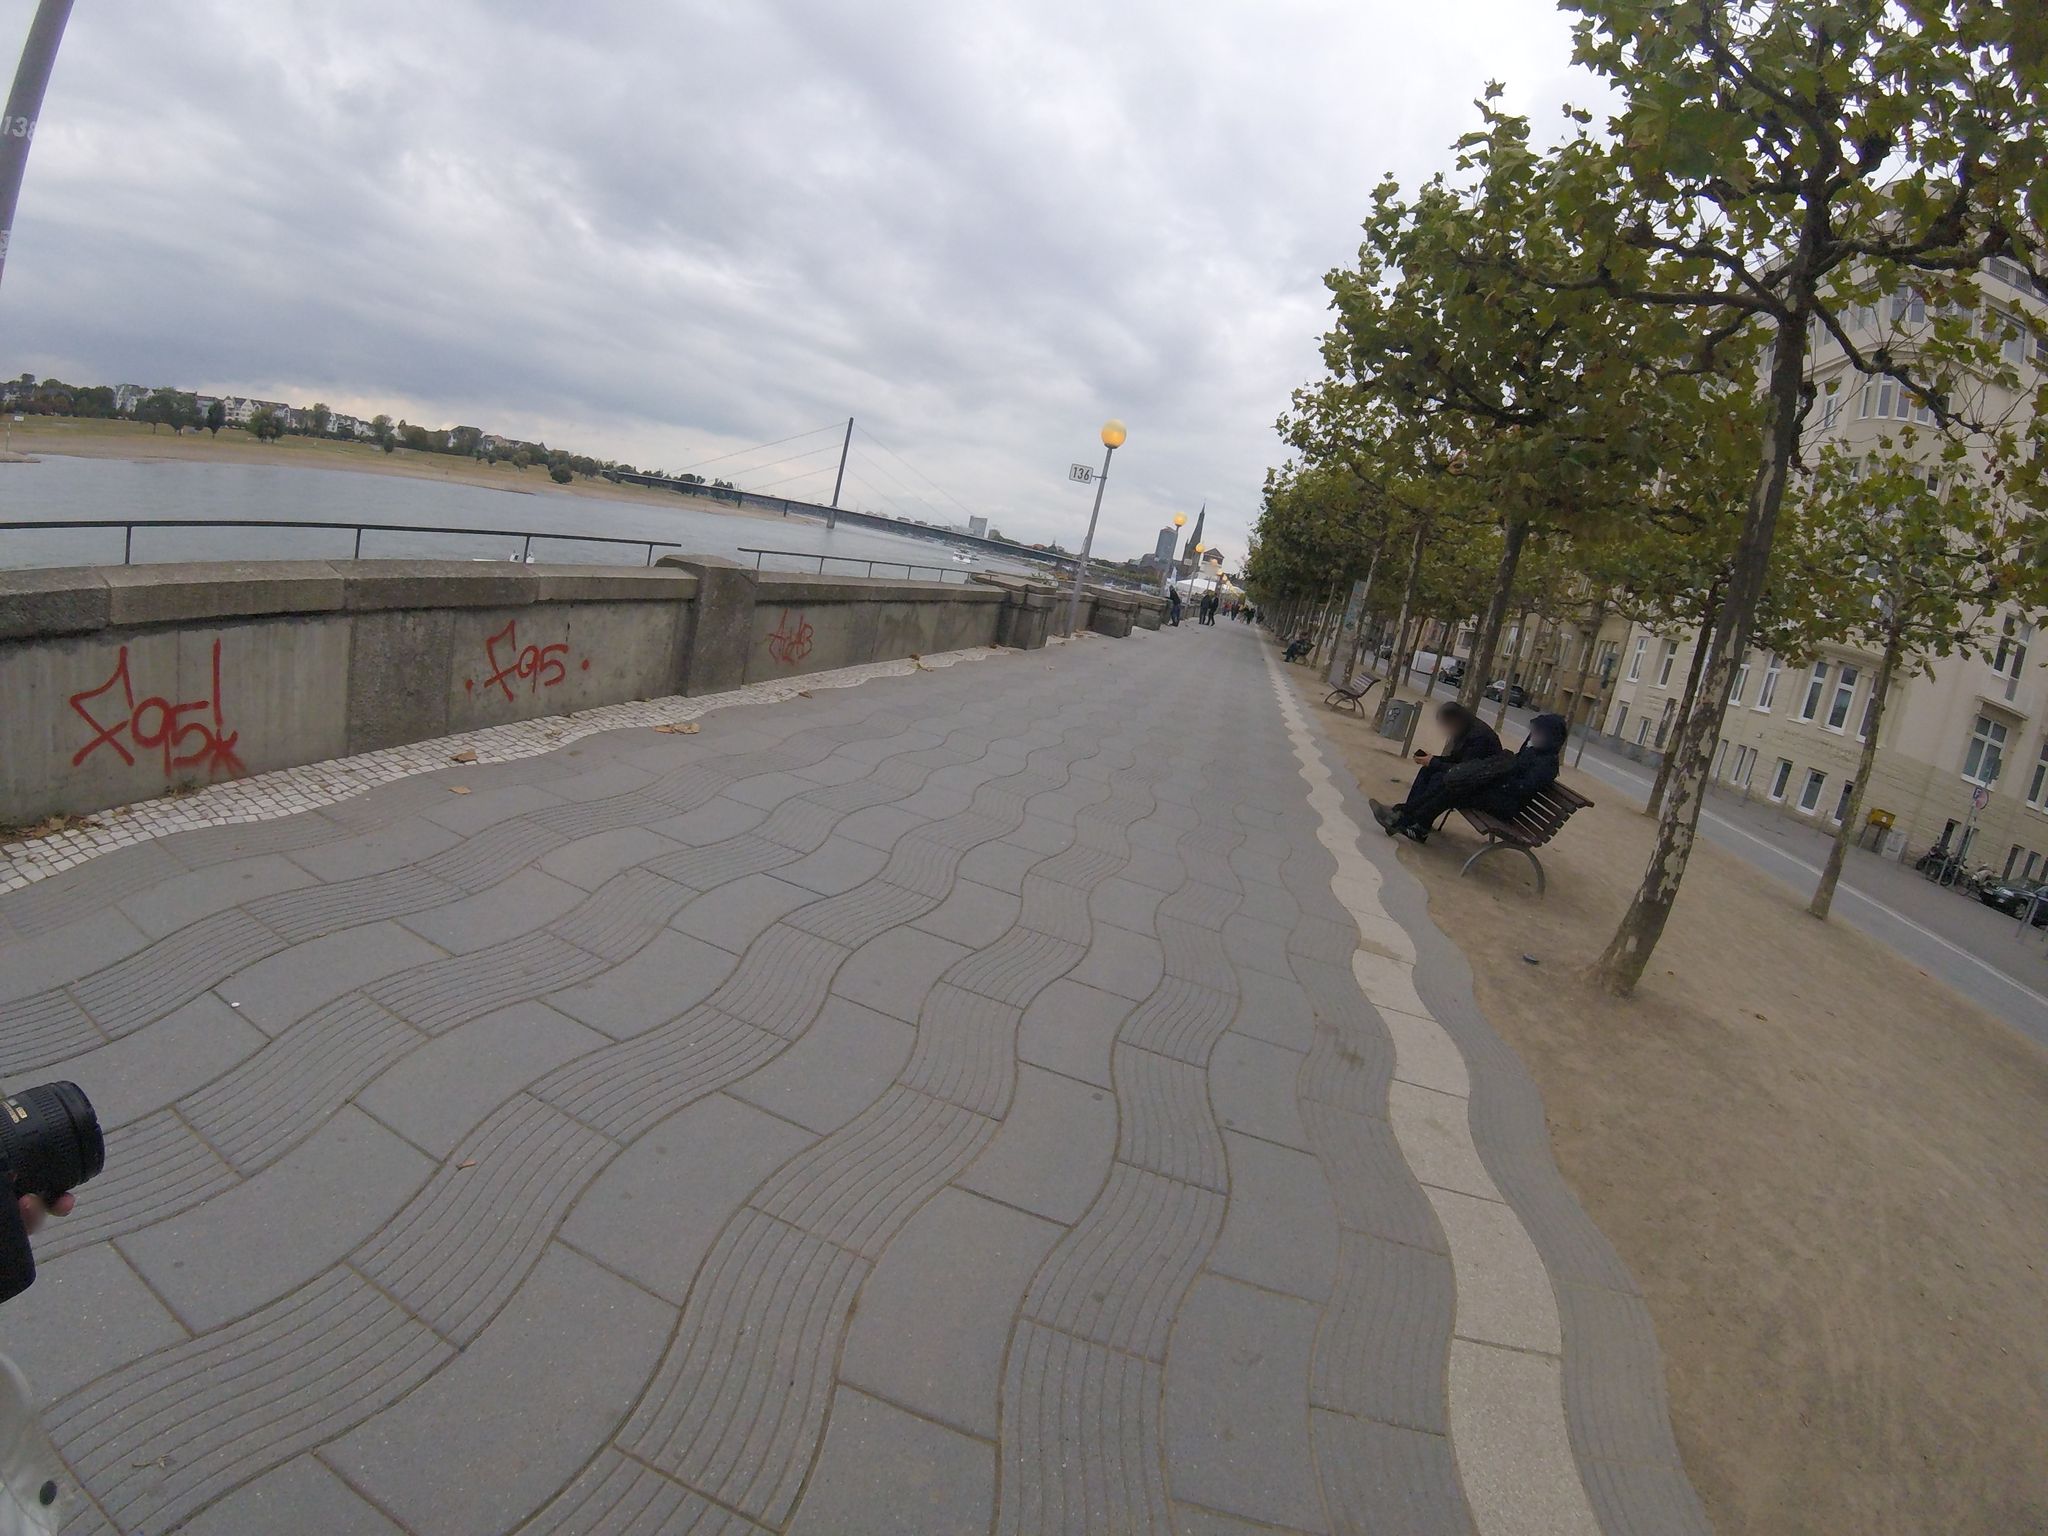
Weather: cloudy
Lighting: day
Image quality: good
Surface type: walking surface
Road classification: living_street
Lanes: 2
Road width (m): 3.0
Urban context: urban centre
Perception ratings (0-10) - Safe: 3.49, Lively: 5.32, Beautiful: 6.87, Boring: 4.29, Depressing: 4.26, Wealthy: 5.12